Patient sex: M
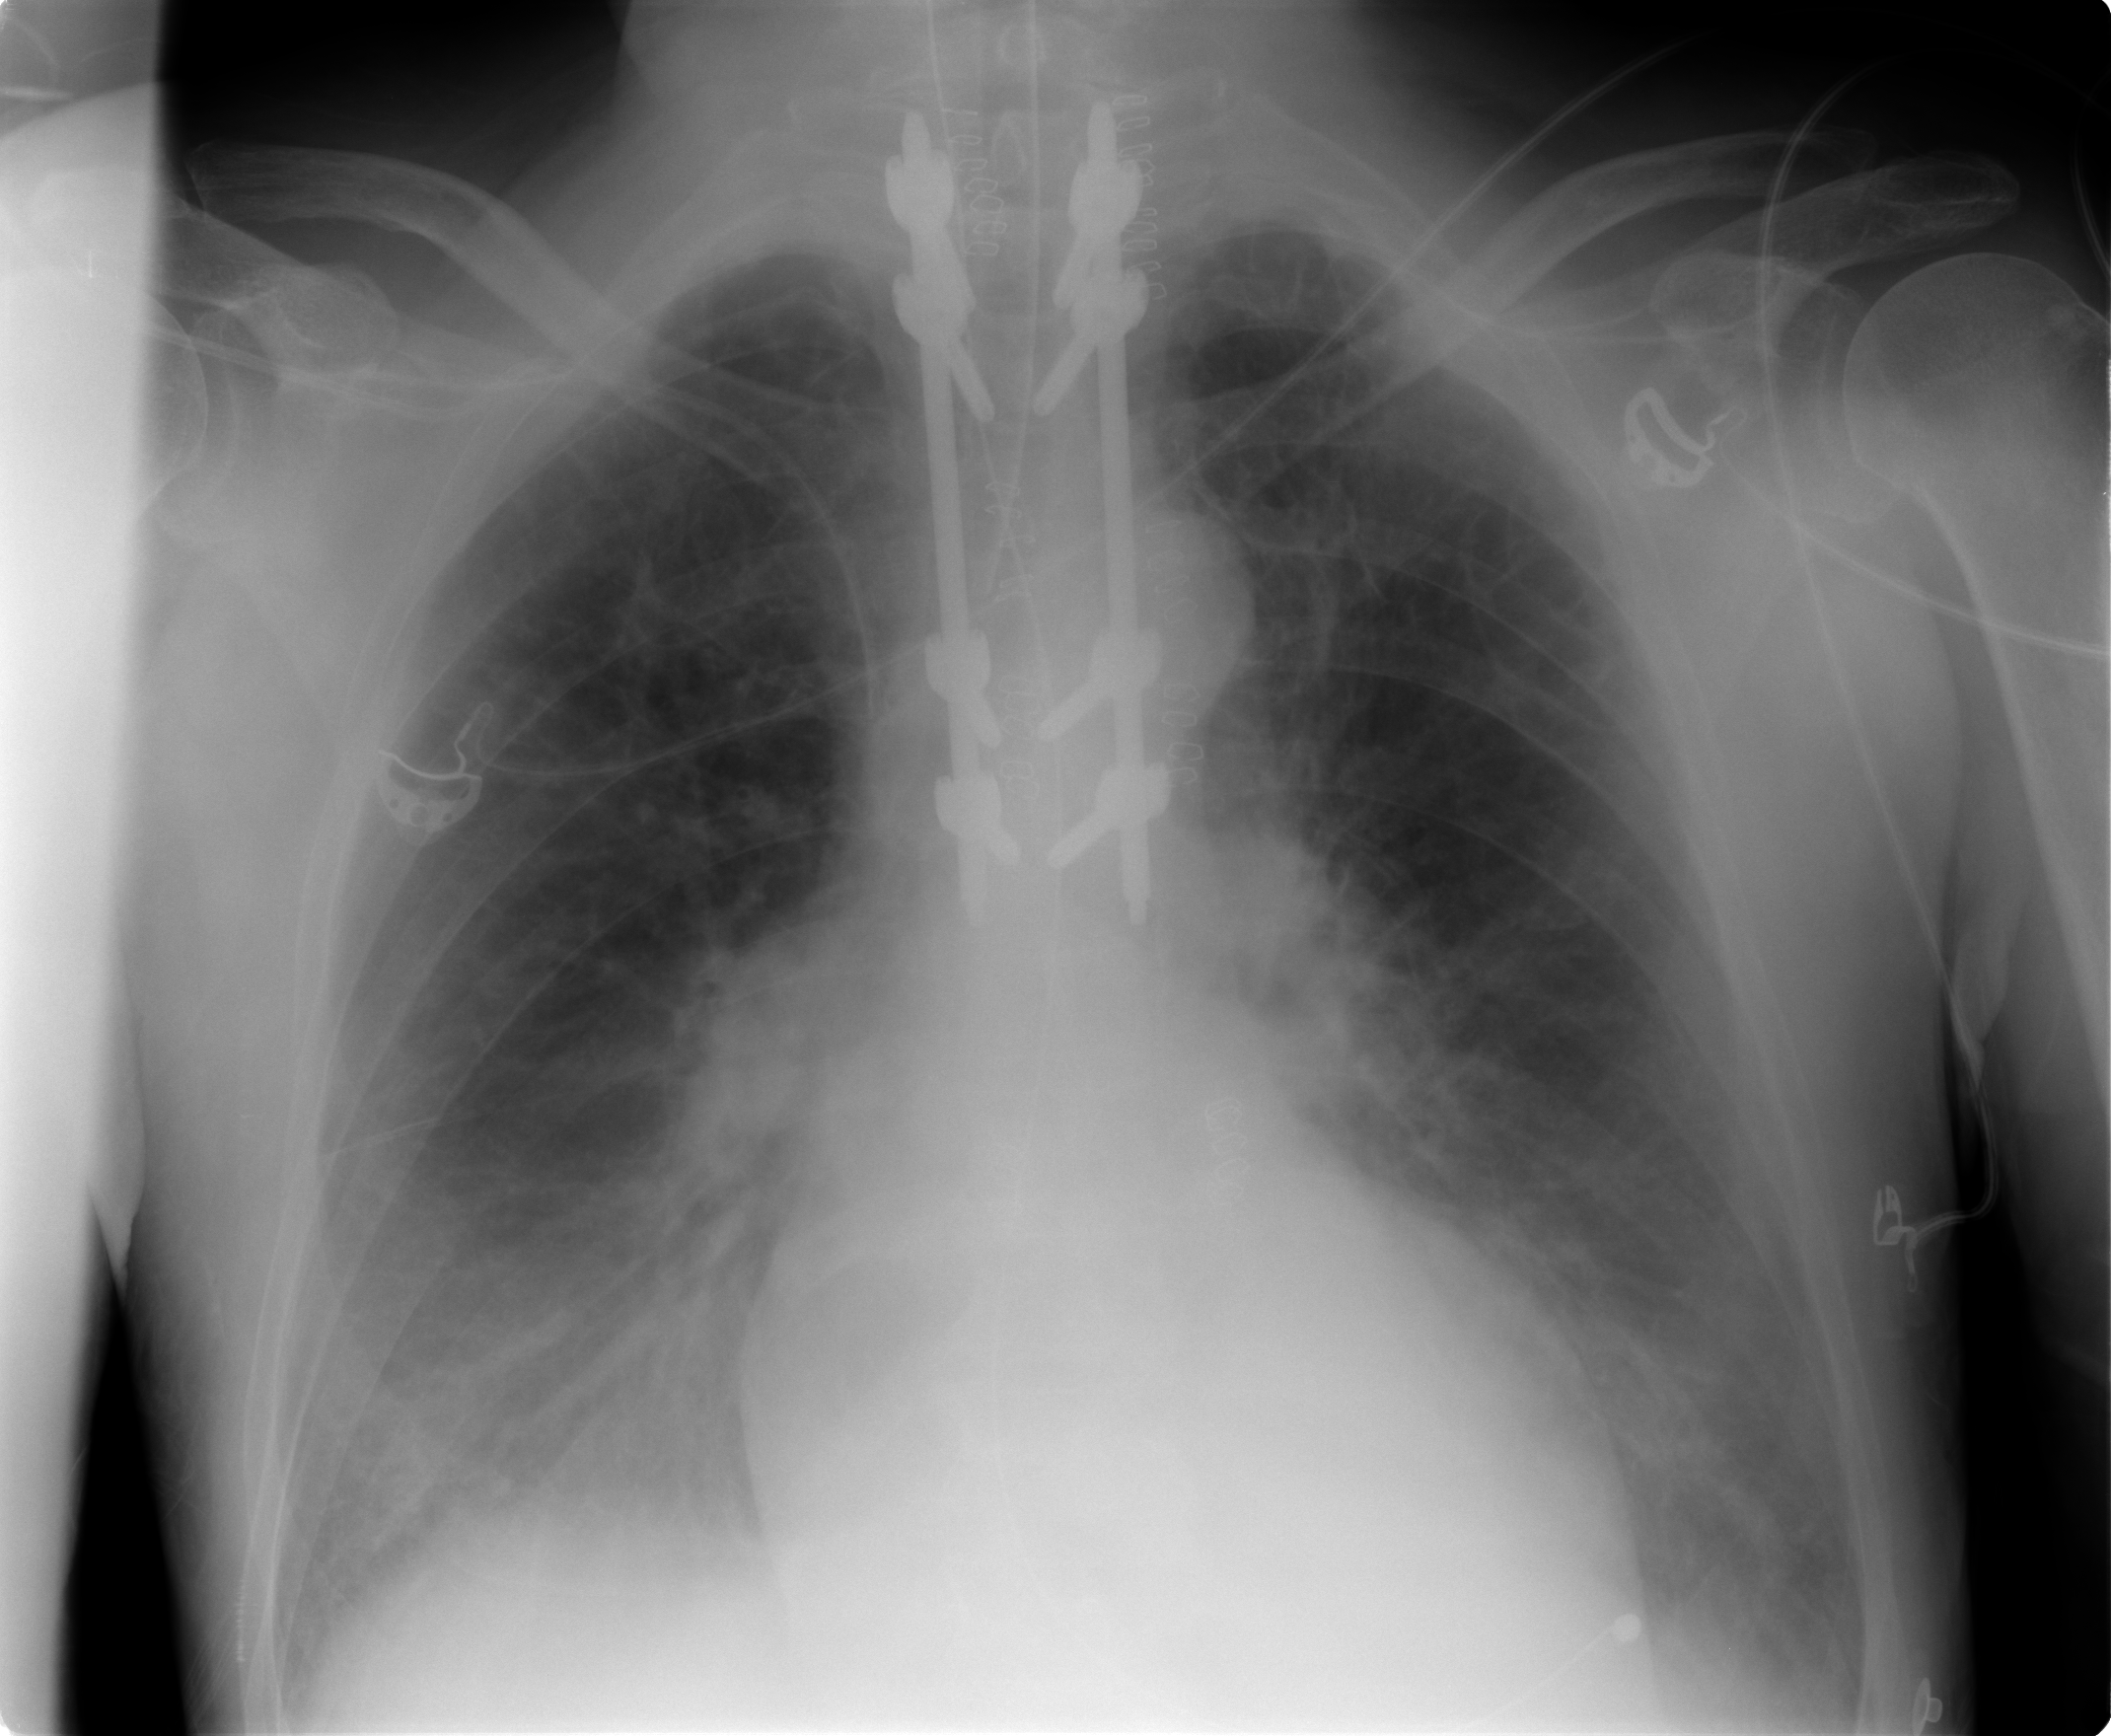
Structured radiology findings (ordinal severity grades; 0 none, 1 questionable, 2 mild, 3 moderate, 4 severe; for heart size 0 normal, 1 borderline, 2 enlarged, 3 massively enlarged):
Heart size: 2
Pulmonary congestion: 3
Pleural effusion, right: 2
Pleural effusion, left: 2
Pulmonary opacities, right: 2
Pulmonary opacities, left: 2
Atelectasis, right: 2
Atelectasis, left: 2